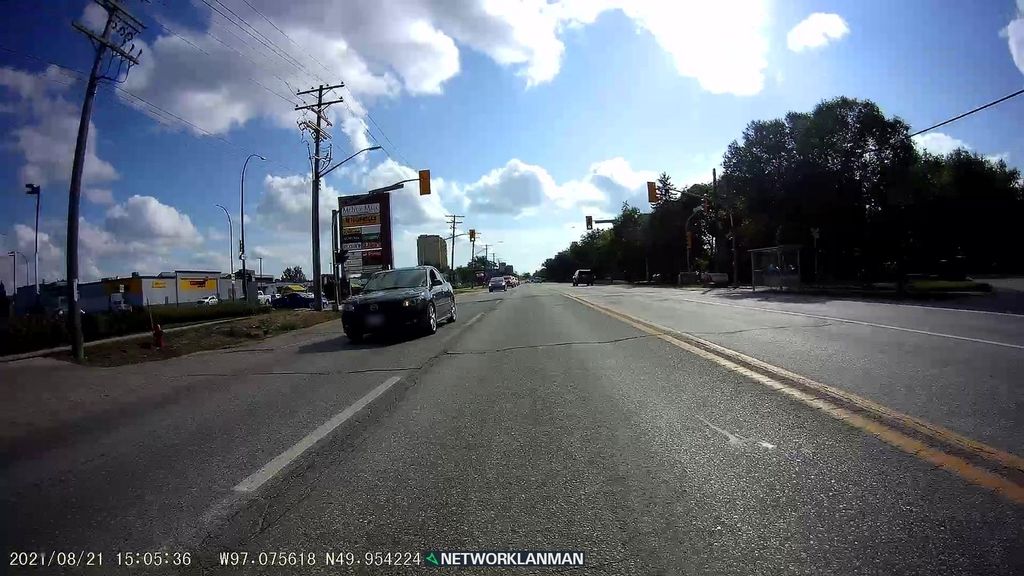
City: winnipeg